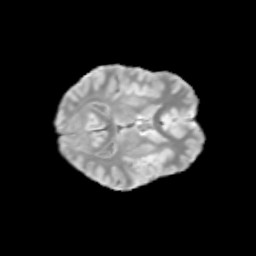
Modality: T2w
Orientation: axial
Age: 12
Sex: male
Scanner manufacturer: siemens
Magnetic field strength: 3 T
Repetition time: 3.8 s
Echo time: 0.07 s